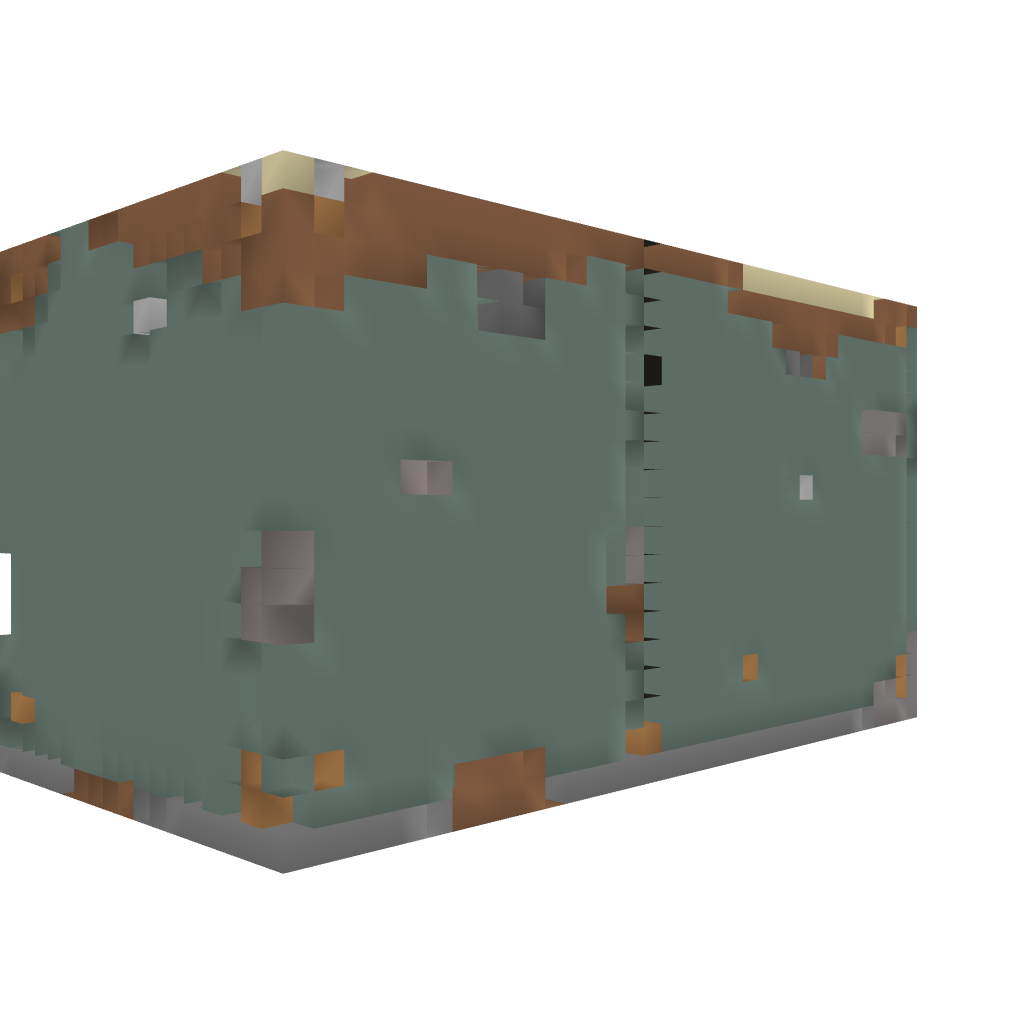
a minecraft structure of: Underground Witches Garden